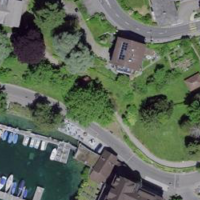
EUNIS habitat code: 53
Species observed at this site:
Mesembrina mystacea